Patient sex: M
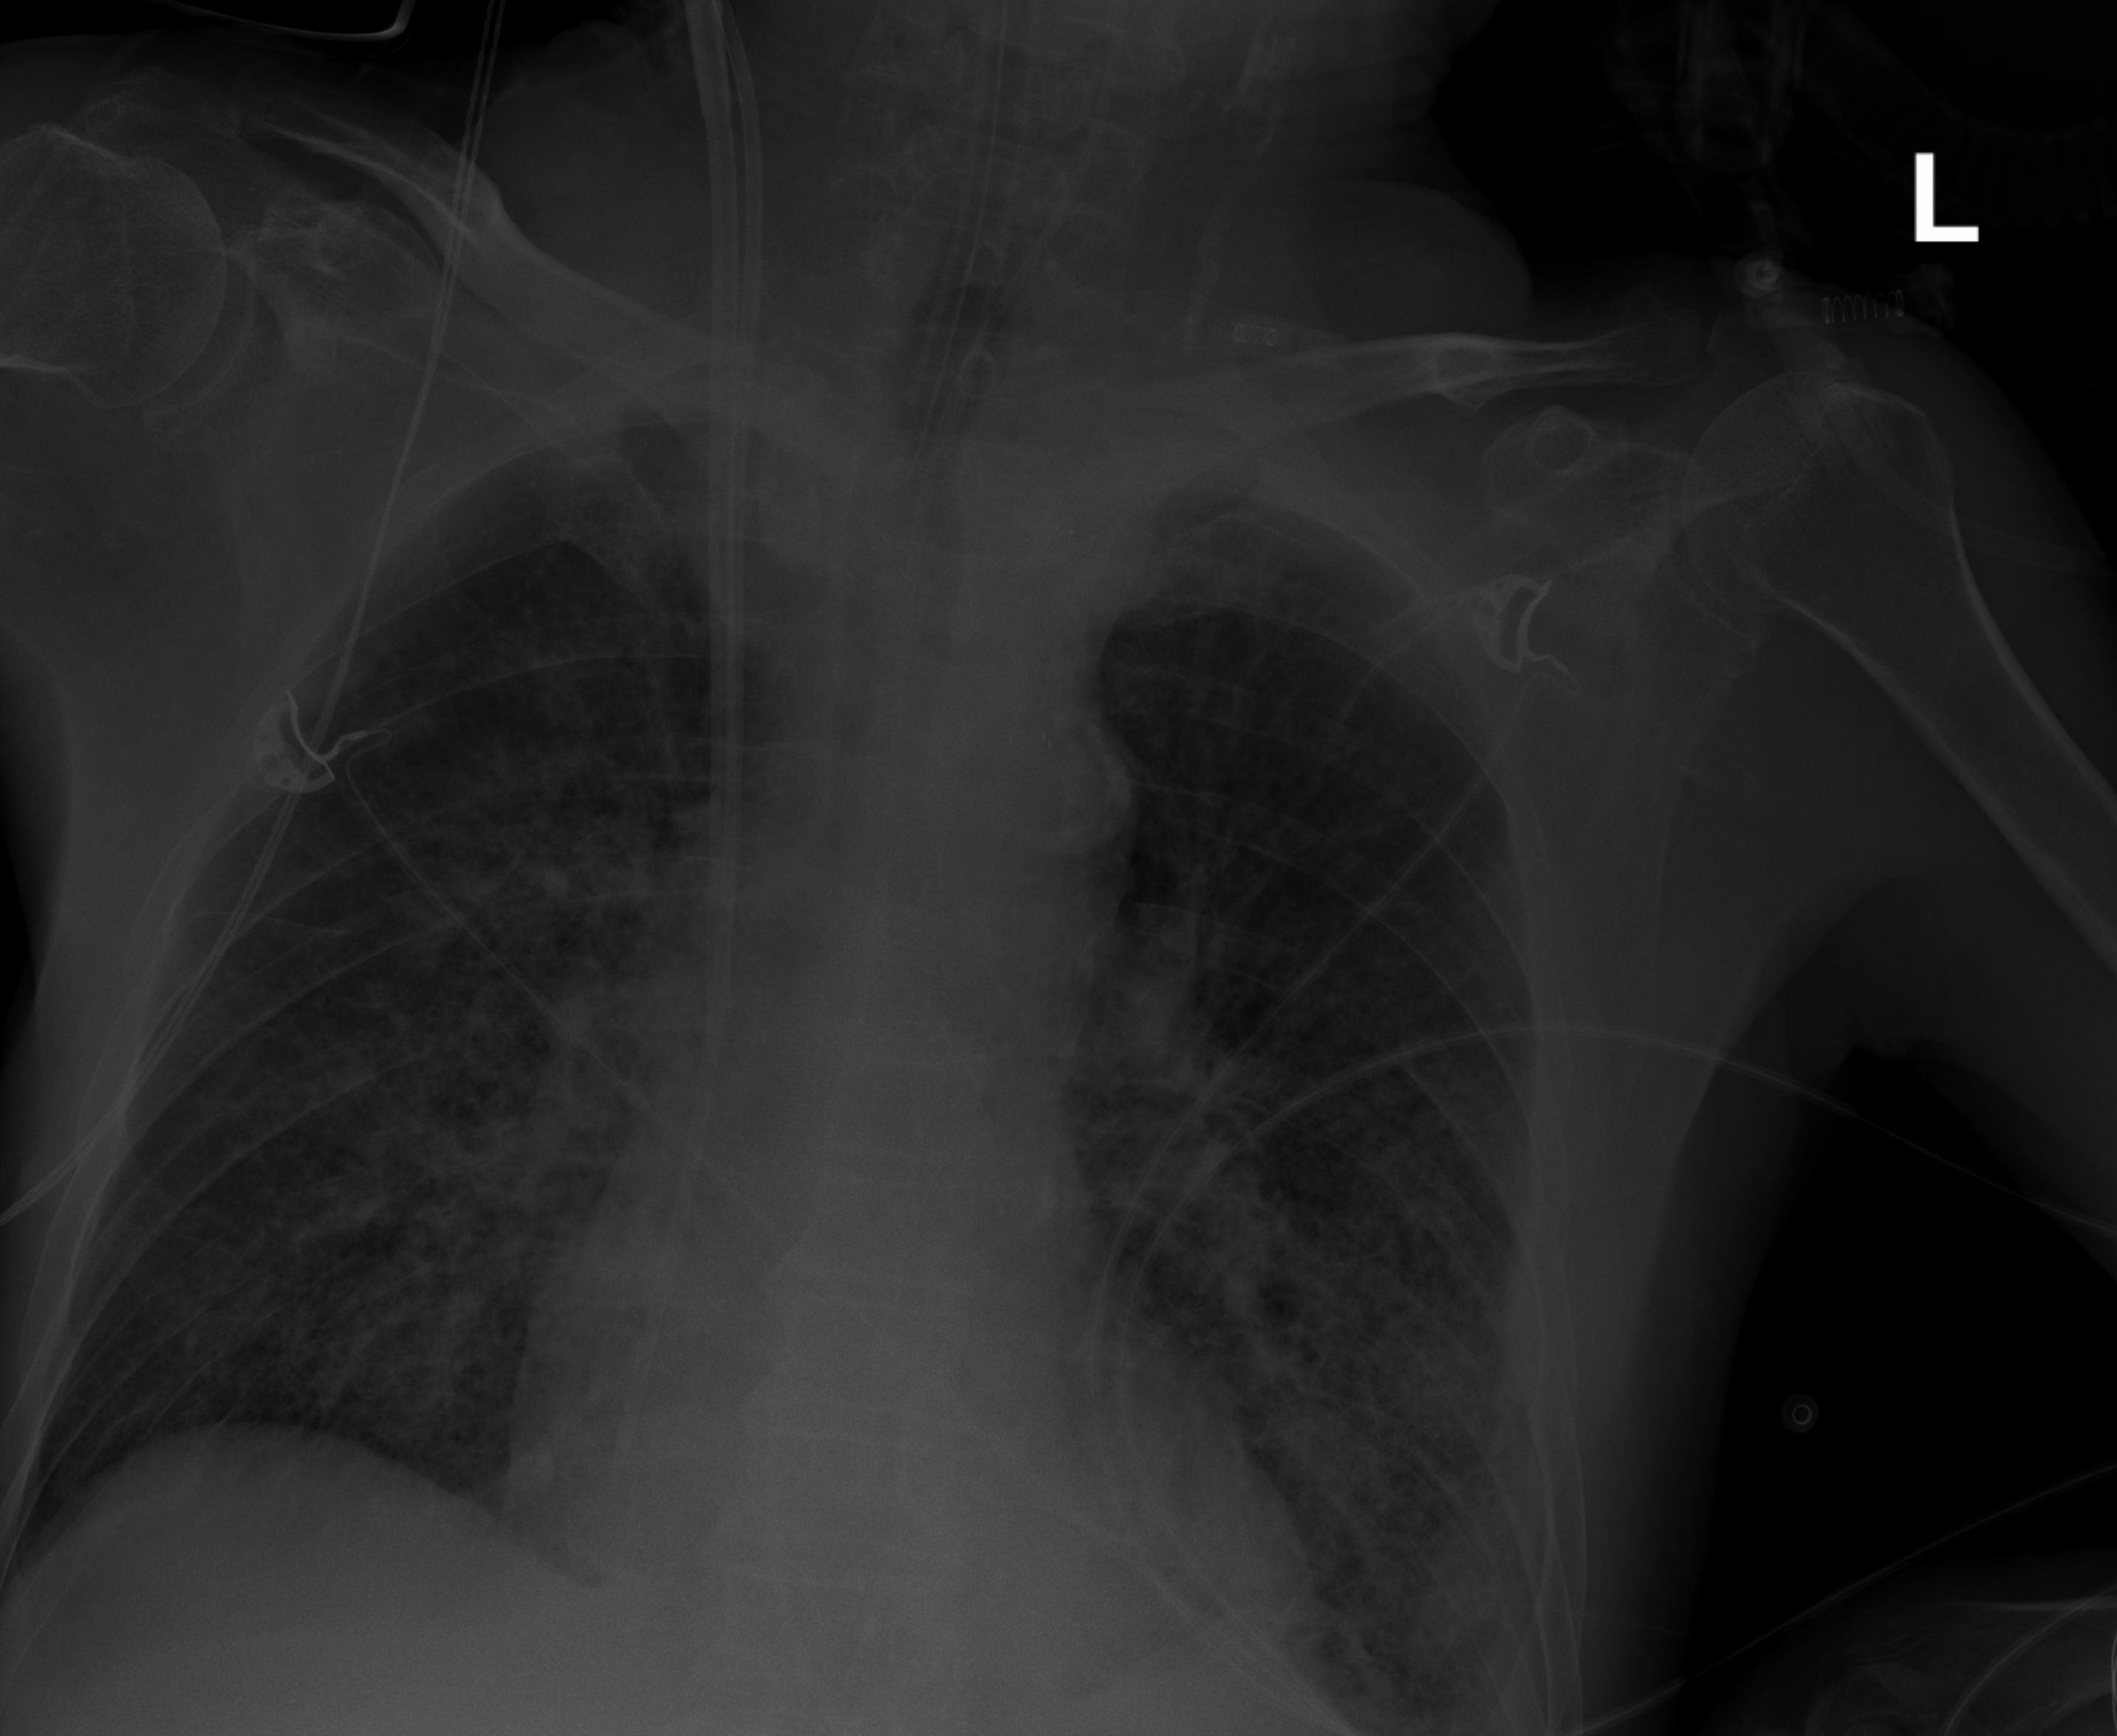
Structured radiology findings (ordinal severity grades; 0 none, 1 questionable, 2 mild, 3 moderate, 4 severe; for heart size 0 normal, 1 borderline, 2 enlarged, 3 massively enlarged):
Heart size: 0
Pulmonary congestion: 2
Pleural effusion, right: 0
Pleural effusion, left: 0
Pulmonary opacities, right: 2
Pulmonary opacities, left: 2
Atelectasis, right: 2
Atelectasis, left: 2